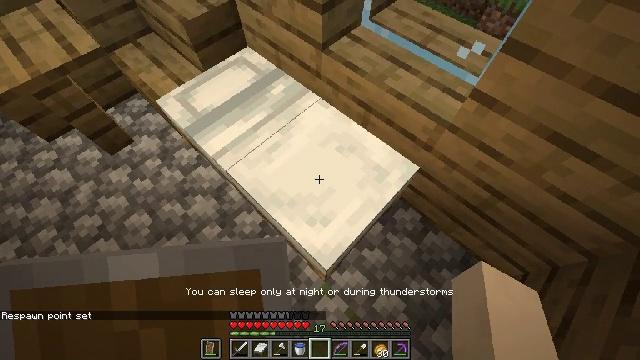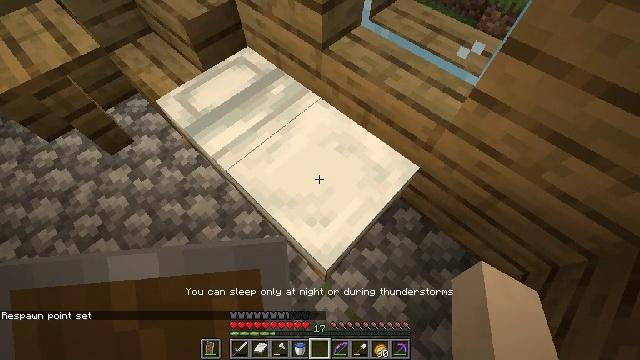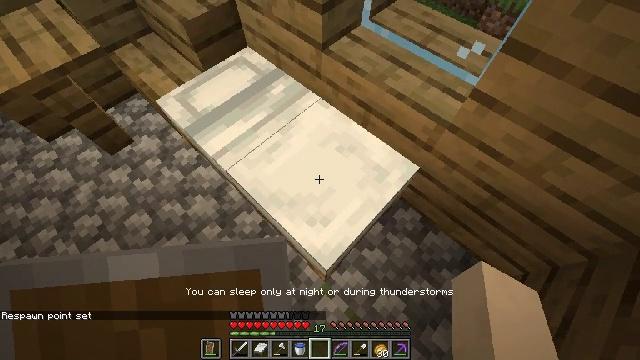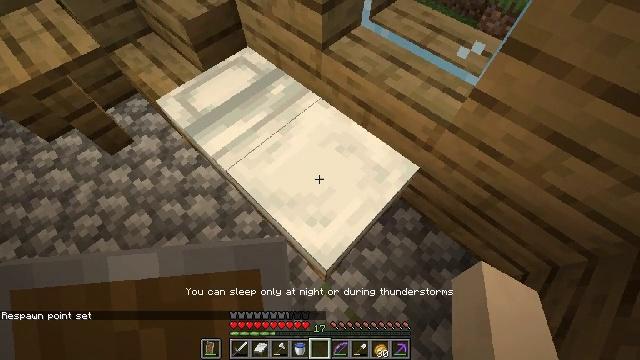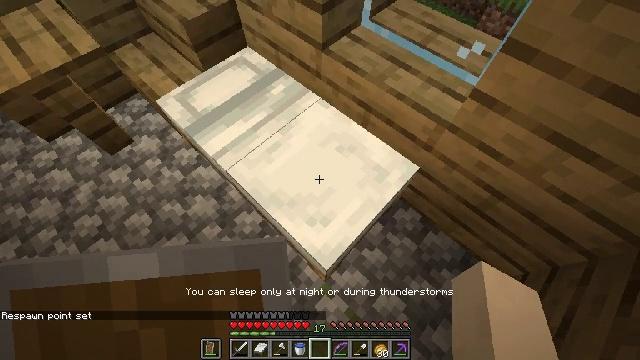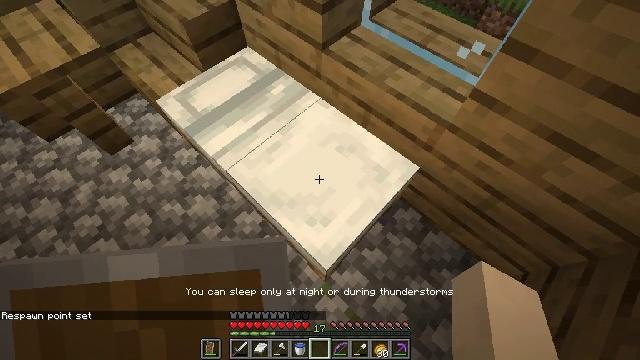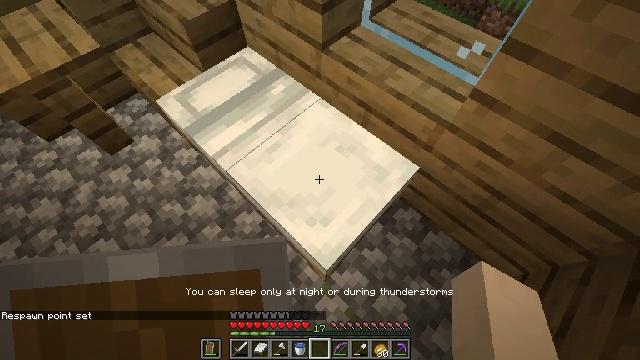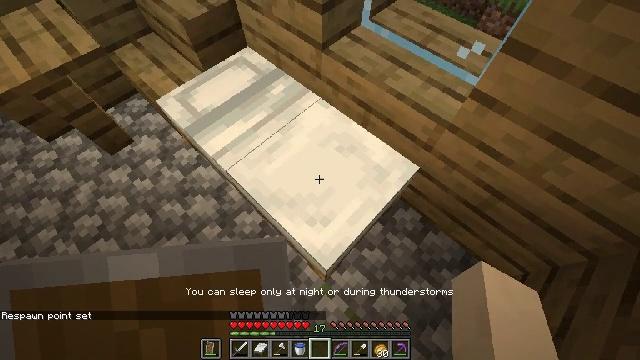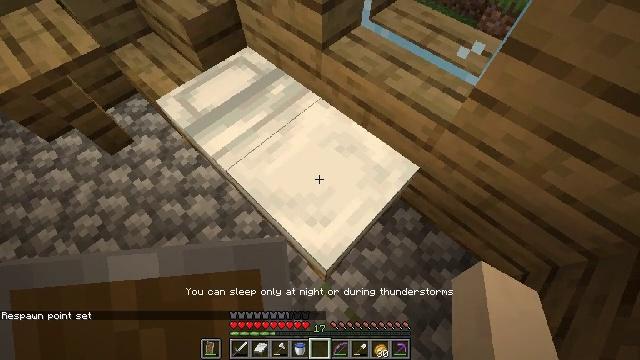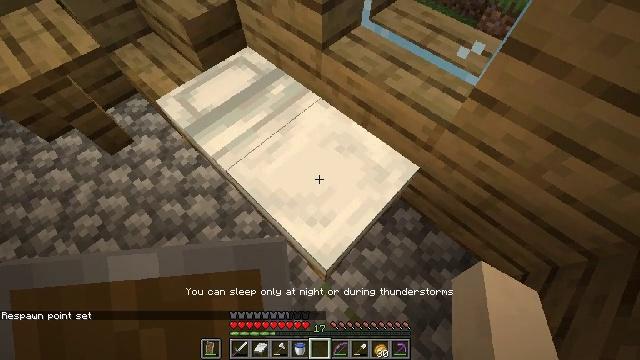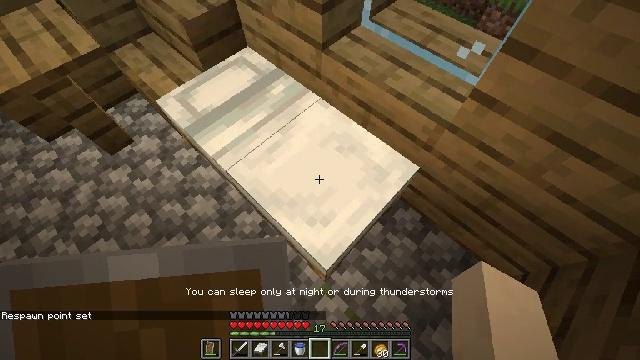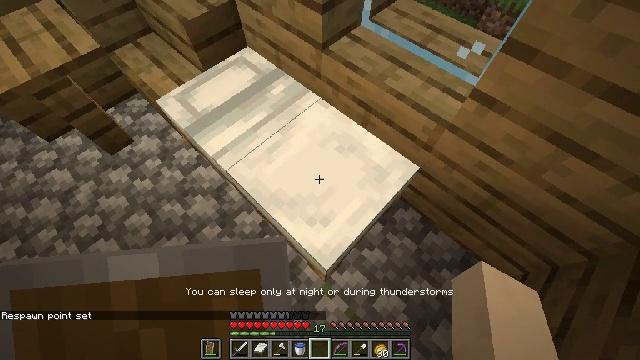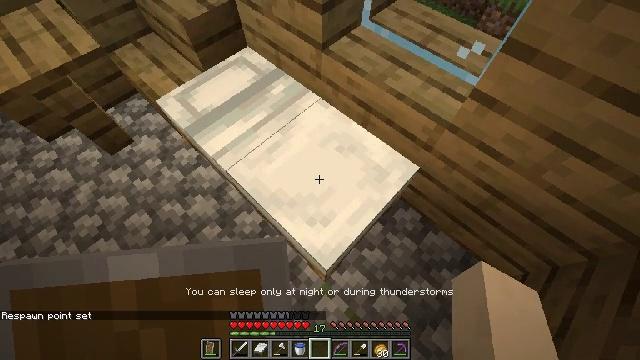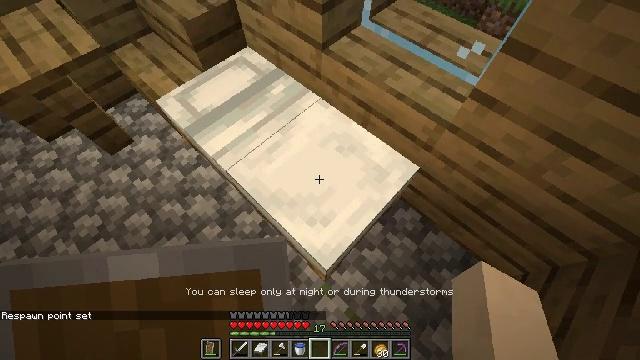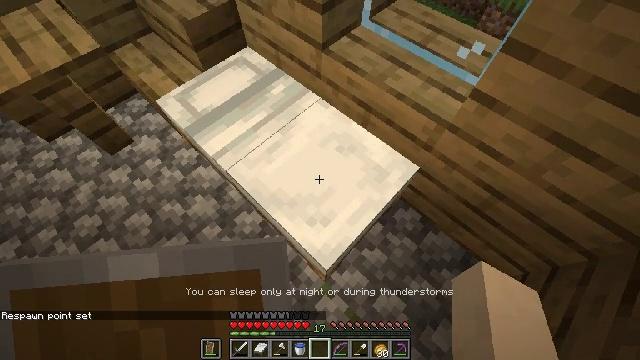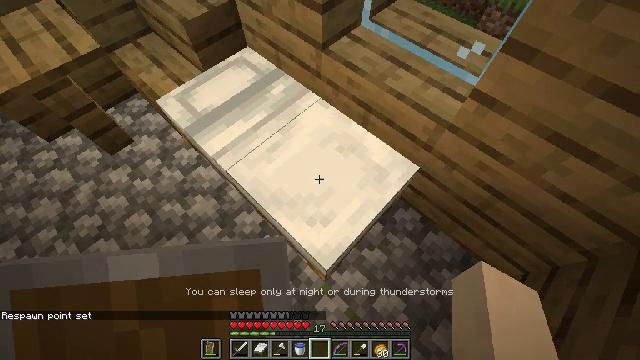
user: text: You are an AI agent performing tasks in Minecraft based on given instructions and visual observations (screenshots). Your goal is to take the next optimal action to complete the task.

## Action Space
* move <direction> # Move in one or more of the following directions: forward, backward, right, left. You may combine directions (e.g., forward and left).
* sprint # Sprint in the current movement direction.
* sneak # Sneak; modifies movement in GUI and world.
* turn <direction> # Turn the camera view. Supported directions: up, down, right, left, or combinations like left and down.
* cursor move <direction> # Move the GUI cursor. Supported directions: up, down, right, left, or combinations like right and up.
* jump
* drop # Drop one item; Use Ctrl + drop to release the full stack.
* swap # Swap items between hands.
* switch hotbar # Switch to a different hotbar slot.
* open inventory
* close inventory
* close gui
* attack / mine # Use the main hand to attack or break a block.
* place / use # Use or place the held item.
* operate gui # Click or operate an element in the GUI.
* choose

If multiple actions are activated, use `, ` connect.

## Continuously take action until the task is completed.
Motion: motion action
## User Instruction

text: Mine sand by the water.
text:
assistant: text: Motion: no_op
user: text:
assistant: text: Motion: no_op
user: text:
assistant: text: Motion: no_op
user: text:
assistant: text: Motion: no_op
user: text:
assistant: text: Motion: no_op
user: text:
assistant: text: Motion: no_op
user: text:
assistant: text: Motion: no_op
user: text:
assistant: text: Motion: no_op
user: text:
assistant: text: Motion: no_op
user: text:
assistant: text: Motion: no_op
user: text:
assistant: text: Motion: no_op
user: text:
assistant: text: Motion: no_op
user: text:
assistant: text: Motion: no_op
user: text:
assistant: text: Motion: no_op
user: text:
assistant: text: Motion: no_op
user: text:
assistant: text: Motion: no_op
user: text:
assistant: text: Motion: no_op
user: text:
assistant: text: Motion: no_op
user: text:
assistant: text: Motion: no_op
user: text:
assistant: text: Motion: no_op
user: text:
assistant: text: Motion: no_op
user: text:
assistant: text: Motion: no_op
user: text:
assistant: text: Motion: no_op
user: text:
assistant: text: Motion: no_op
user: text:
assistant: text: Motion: no_op
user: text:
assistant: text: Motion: no_op
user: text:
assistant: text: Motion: no_op
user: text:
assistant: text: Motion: no_op
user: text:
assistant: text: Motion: no_op
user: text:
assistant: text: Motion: no_op